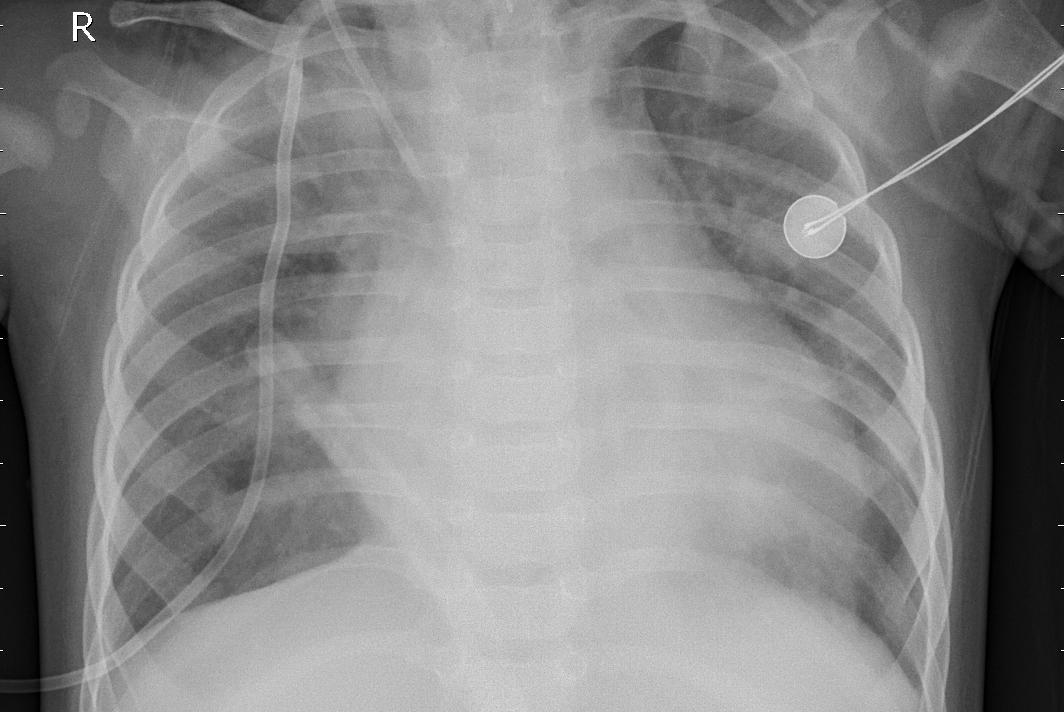
Diagnosis: PNEUMONIA